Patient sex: M
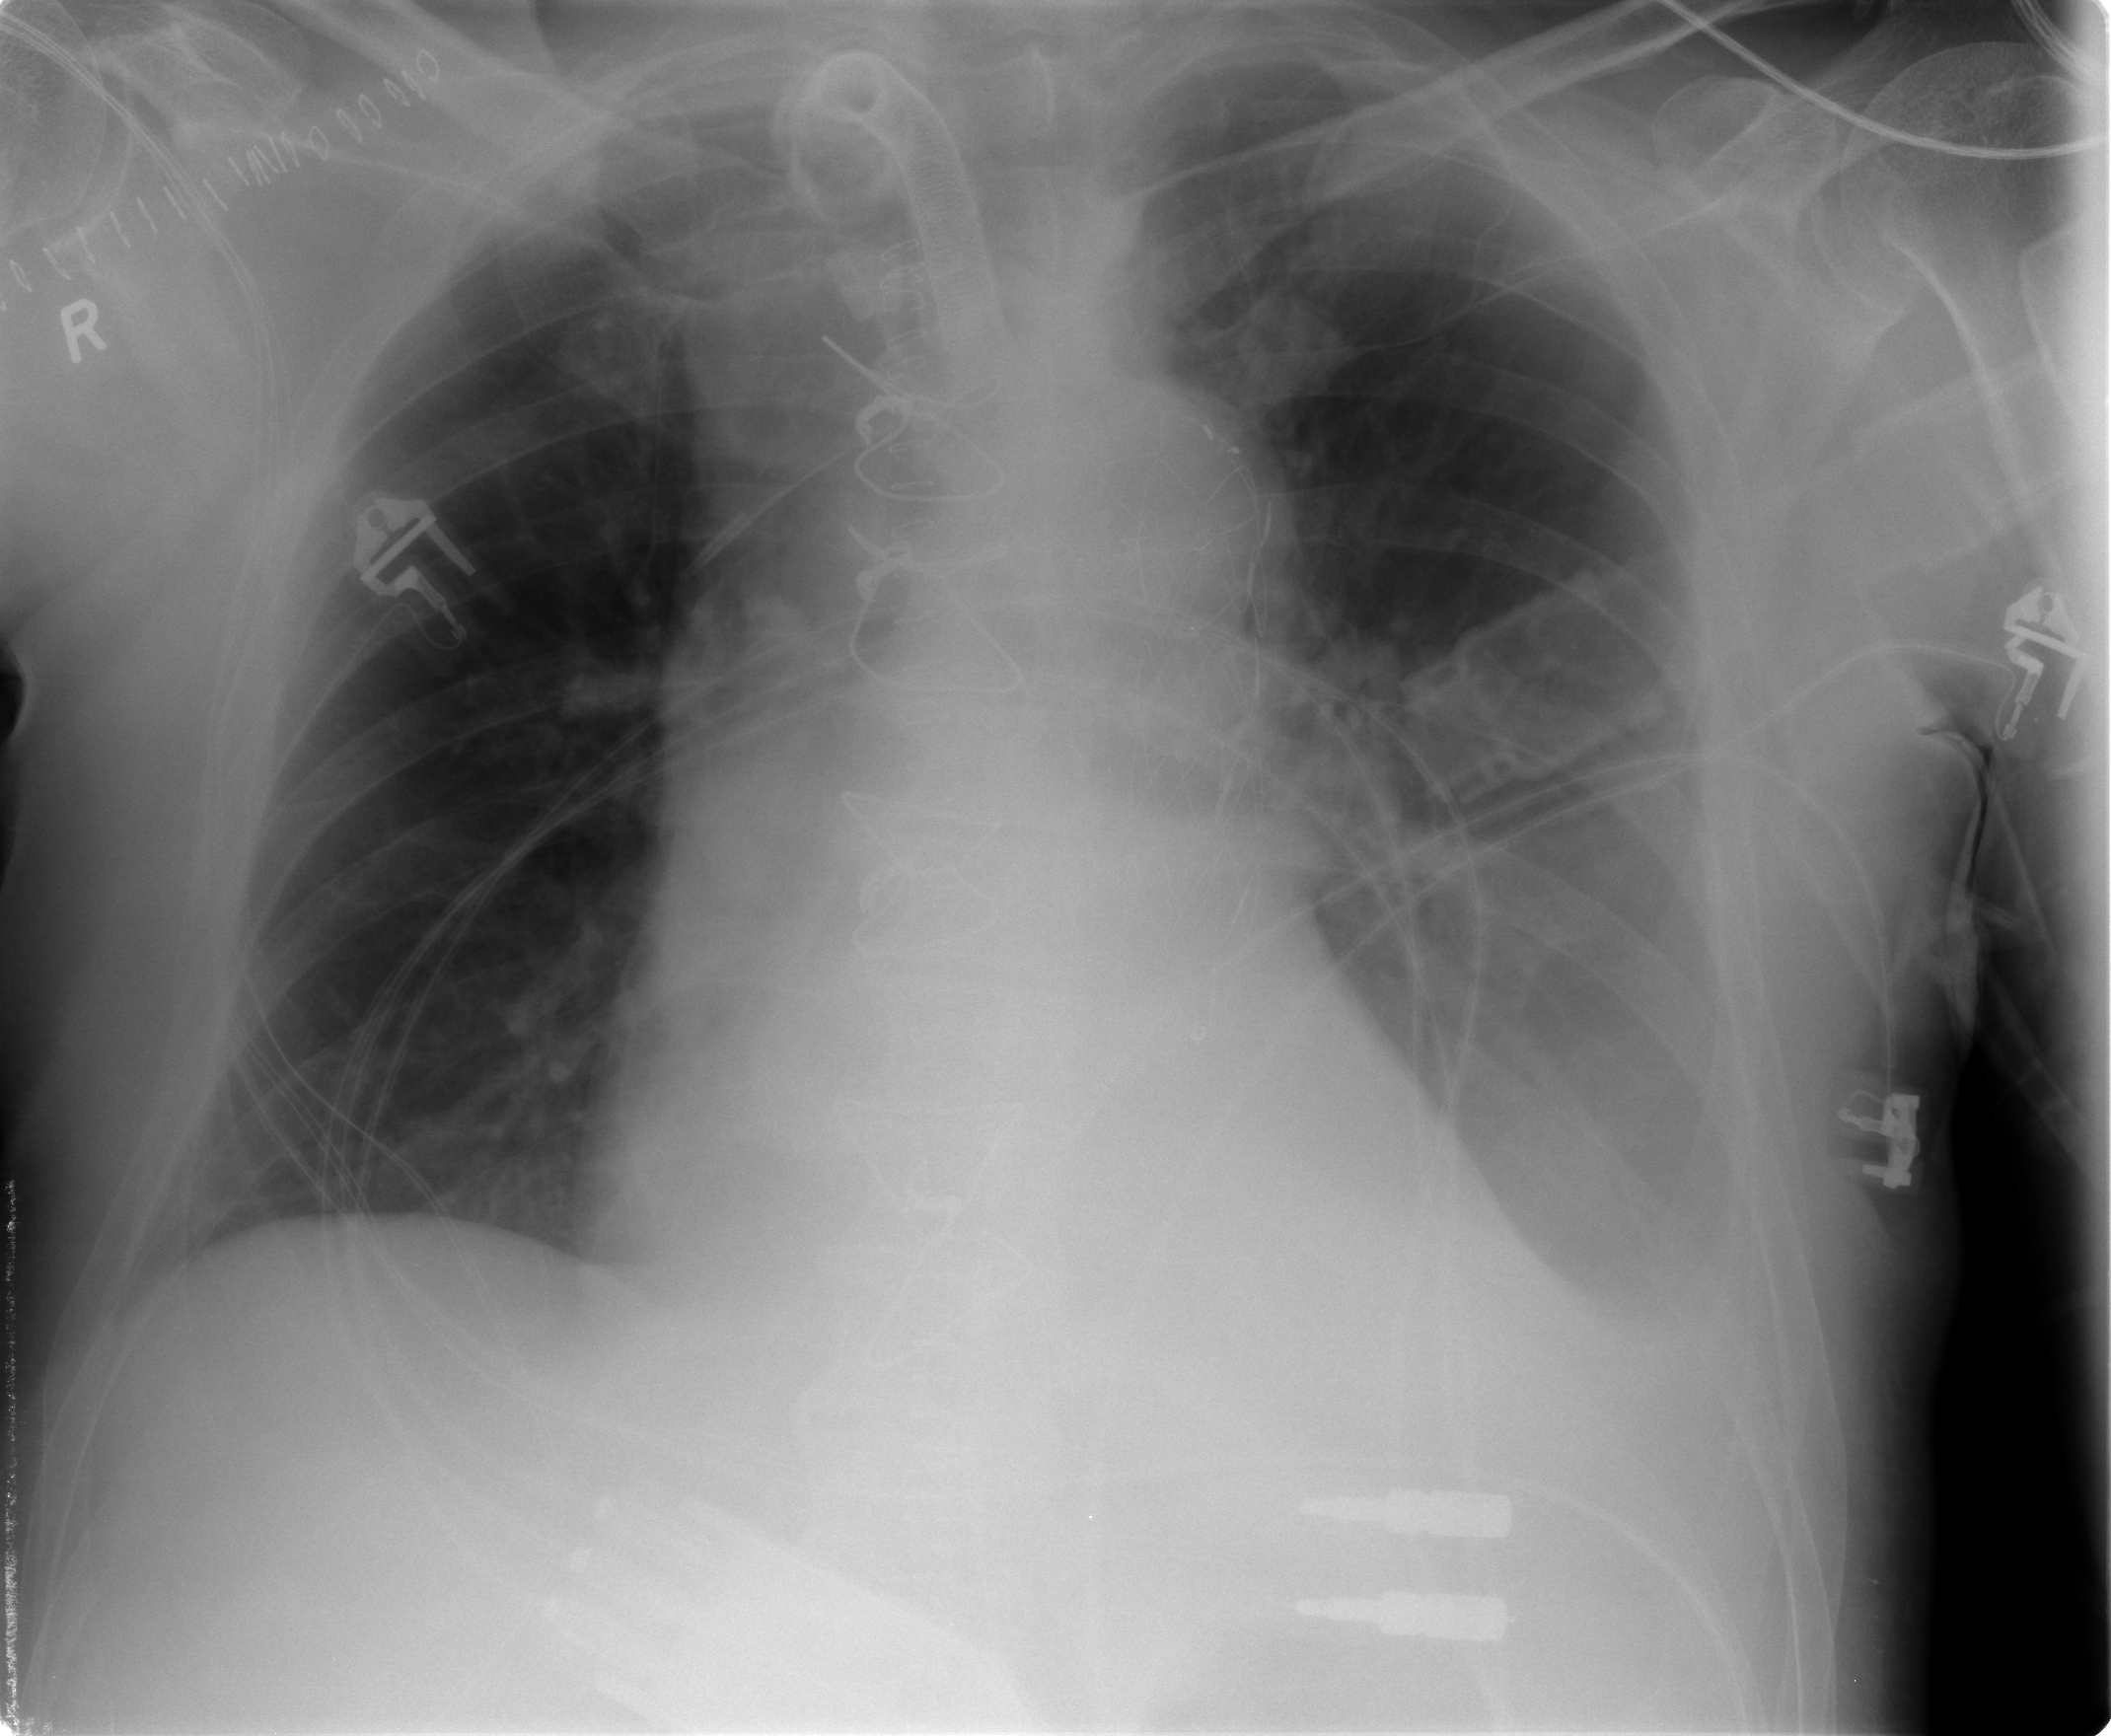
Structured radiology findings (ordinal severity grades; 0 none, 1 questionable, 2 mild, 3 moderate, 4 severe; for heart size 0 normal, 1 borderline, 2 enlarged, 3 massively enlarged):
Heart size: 2
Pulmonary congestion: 2
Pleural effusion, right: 0
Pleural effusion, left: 2
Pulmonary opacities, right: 0
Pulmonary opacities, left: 1
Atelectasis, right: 1
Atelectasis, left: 2